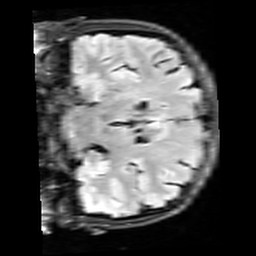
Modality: FLAIR
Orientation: coronal
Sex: female
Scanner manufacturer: siemens
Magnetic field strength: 3 T
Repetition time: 10 s
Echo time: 0.09 s